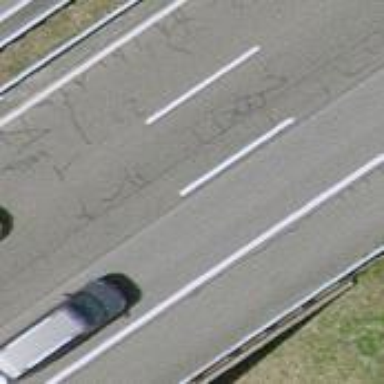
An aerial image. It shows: Motorway bridge with asphalt surface.